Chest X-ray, PA view. Patient: 54 years old, sex F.
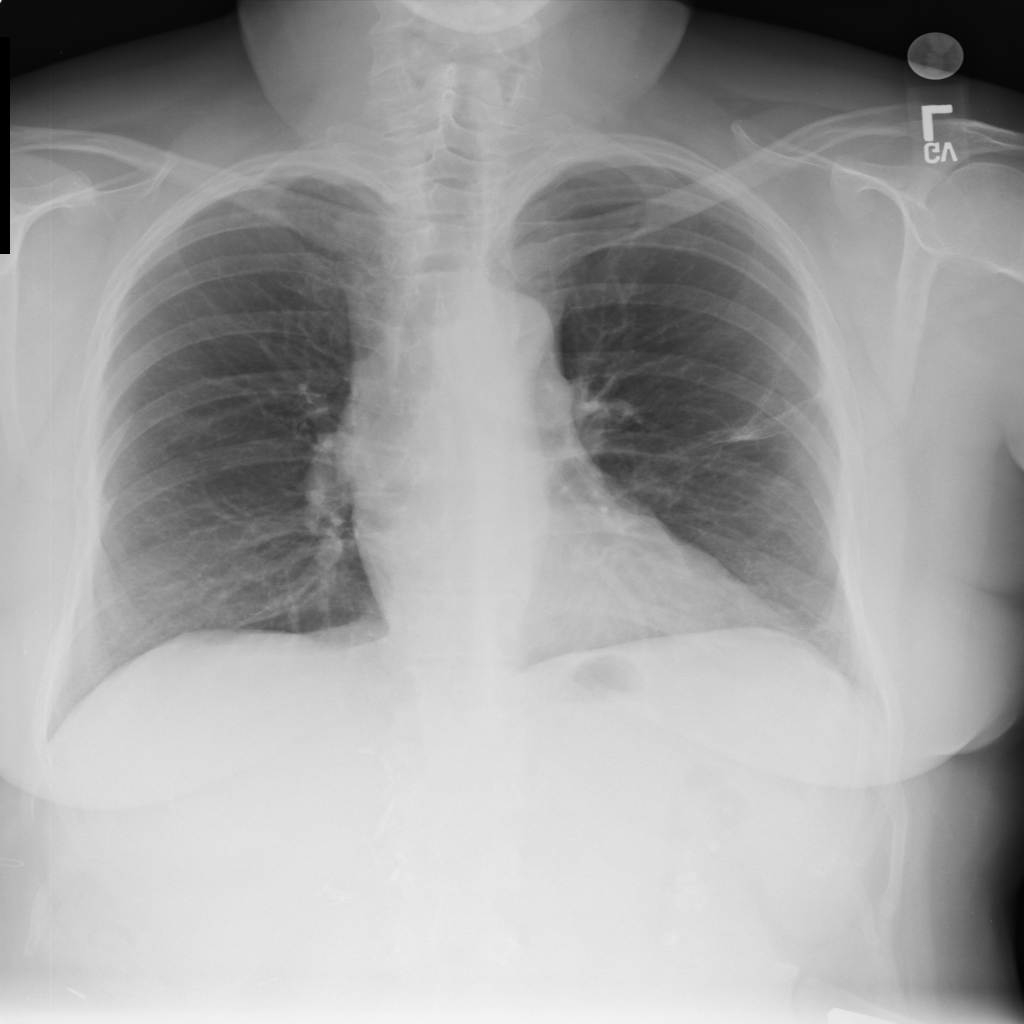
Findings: Atelectasis, Nodule